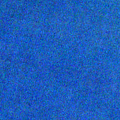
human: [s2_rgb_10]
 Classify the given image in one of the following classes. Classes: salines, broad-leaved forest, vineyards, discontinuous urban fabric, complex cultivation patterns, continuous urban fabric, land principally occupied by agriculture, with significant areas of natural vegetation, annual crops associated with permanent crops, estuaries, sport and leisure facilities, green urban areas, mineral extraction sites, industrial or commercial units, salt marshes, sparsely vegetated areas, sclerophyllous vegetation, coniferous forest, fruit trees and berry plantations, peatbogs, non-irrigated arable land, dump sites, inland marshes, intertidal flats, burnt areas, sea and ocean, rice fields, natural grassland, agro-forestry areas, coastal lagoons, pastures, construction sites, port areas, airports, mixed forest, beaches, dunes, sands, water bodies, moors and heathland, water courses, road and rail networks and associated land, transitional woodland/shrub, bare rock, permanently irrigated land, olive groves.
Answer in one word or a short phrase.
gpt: sea and ocean